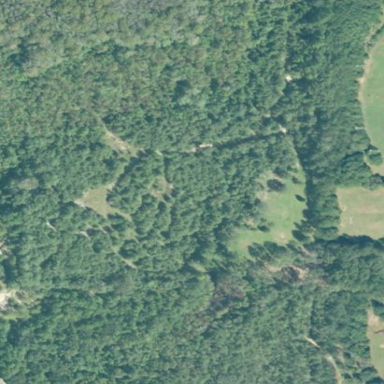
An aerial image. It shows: Serene woodland landscape.